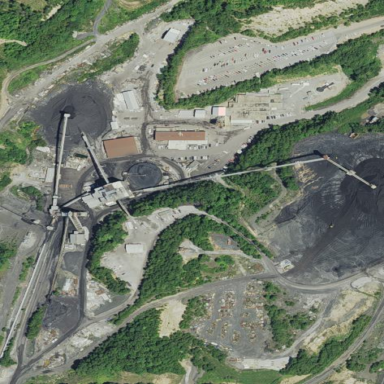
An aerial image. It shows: Industrial area with mineshaft. This man-made mineshaft is part of mine.